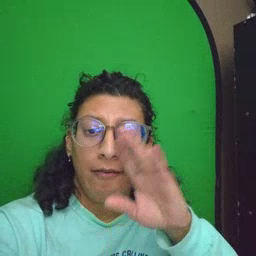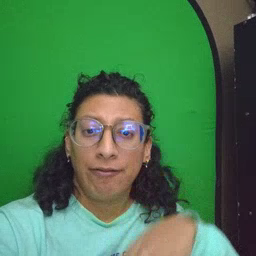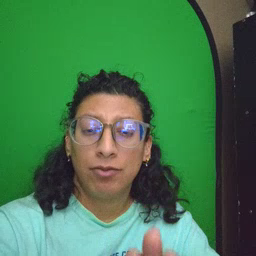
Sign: elephant